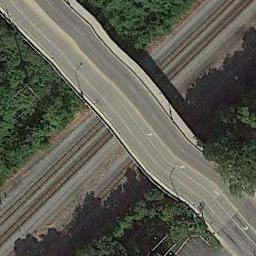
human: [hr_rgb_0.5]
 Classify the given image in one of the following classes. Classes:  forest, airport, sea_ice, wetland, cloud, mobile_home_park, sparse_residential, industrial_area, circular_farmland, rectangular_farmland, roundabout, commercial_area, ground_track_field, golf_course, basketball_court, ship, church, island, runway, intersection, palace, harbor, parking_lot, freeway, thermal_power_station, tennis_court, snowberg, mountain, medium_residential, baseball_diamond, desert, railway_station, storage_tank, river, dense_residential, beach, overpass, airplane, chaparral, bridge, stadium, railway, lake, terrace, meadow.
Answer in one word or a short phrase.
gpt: overpass